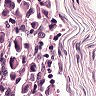
Metastatic tissue present: yes